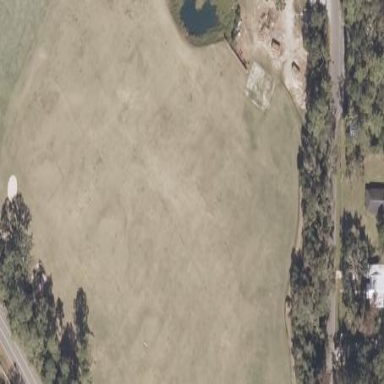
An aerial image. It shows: Driving range for golf practice.